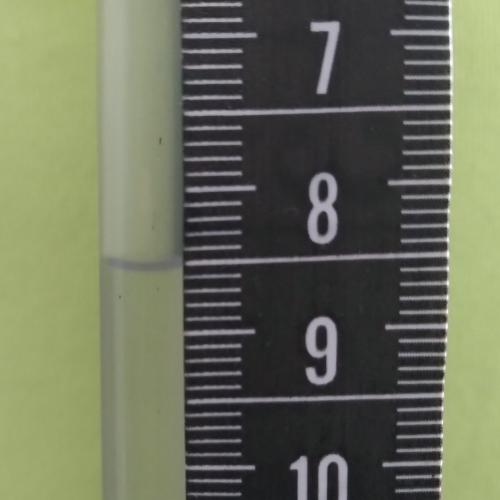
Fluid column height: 8.5 cm